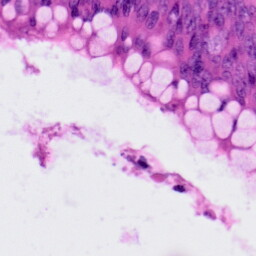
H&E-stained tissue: Colon